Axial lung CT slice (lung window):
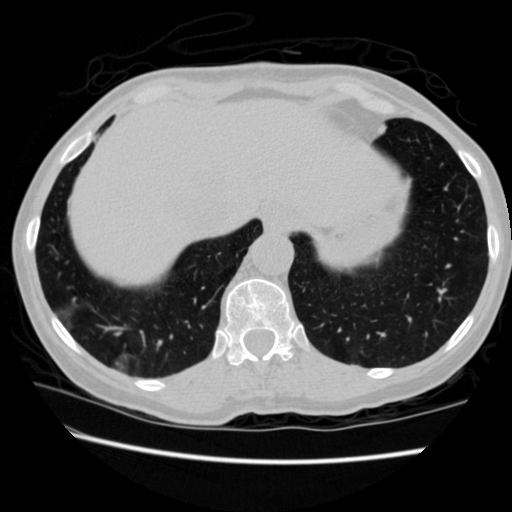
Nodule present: no